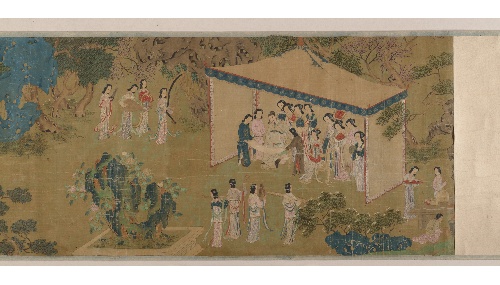
Title: 清   佚名   蘇蕙璇璣圖  卷|Lady Su Hui and Her Verse Puzzle
Object type: Handscroll
Classification: Paintings
Medium: Handscroll; ink and color on silk
Culture: China
Period: Qing dynasty (1644–1911)
Dimensions: Image: 11 7/8 in. × 20 ft. (30.2 × 609.6 cm)
Department: Asian Art
Credit line: Rogers Fund, 1913
Accession year: 1913
Repository: Metropolitan Museum of Art, New York, NY
Tags: Men|Women|Carts|Horses|Tents